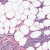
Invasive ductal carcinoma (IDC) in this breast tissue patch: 0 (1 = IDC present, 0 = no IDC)